Question: , taken from some mobile devices, uploaded via an HTML form gets the wrong orientation while embedded in a web page.
This is due to the <URL>. For images embedded in websites, it is the latter.

Is there any way to rotate the uploaded picture manually using either Javascript or Node.js, in a Parse Cloud Code hosted web app? (Parse Cloud Code only <URL>.
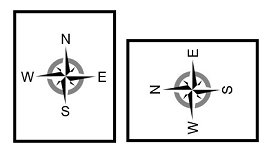
Answer: I ended up writing a client-side class for rotating and resizing the uploaded images. I'm using the Canvas element and HTML5 FileReader.
For source code and some examples, please see <URL>.
The class gives you the image data (a Blob), which can be posted to <URL> the same way as you would have uploaded a file via FileReader.